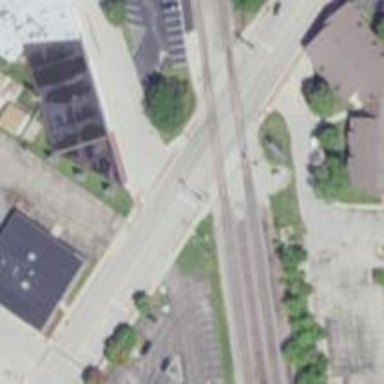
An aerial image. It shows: Railway crossing.